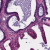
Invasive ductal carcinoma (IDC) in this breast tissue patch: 0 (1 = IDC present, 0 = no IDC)